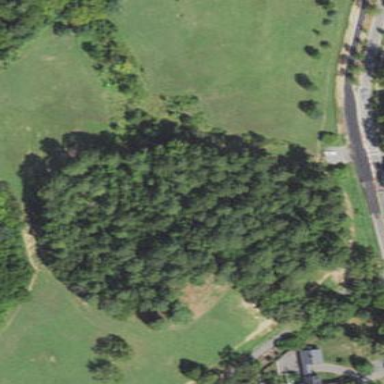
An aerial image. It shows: Serene woodland landscape.